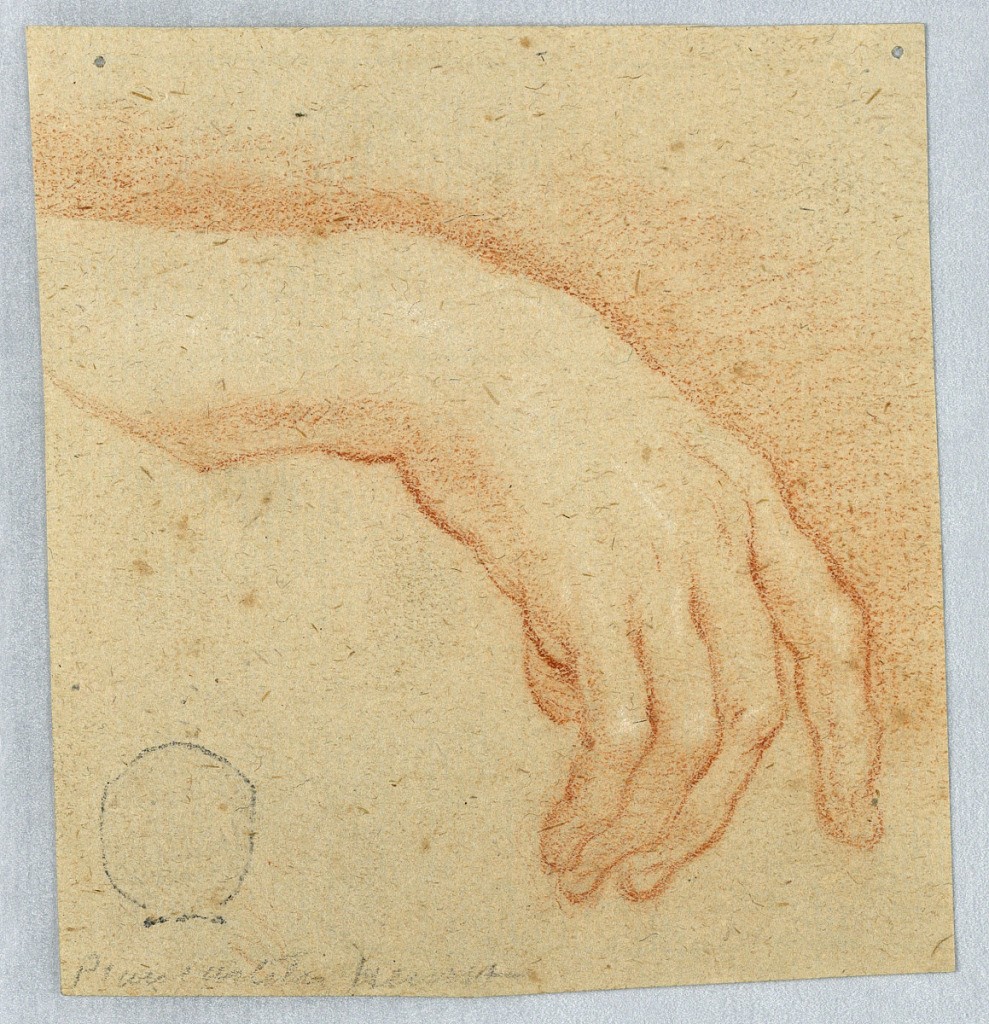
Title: Study of a Right Hand
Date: early 18th century
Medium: Red and white crayon on fibrous light brown paper
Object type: Drawing
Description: Vertical rectangle; study of a relaxed hand, hanging down, with the forefinger slightly extended.